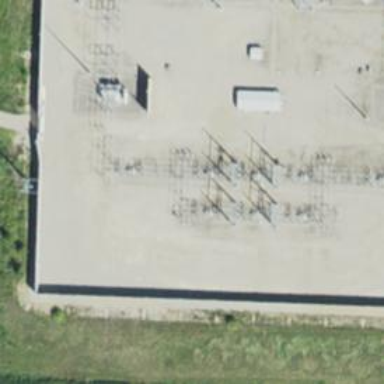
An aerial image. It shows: Switch for power supply.